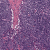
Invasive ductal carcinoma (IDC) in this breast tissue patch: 0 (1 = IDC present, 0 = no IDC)